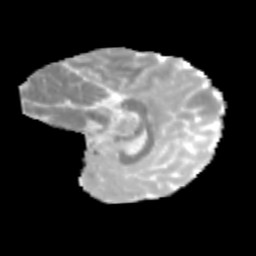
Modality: MD
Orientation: sagittal
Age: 11
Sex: male
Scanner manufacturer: siemens
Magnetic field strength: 3 T
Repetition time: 3.8 s
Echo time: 0.07 s